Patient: sex F, age 68
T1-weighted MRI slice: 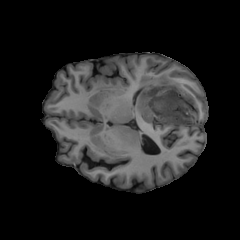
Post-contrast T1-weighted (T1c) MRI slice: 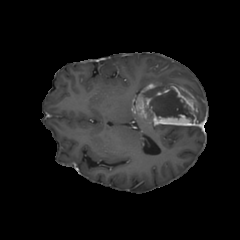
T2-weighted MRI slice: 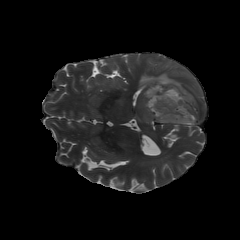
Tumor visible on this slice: yes
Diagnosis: Glioblastoma, IDH-wildtype
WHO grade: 4